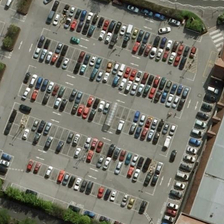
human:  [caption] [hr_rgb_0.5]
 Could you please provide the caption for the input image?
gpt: many cars are parked in a parking lot surrounded by a building and several lines of green trees .

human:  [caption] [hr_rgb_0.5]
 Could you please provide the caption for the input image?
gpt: many cars are parked in a parking lot surrounded by a building and several lines of green trees .

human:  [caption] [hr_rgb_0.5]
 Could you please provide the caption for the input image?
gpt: many cars are parked in a parking lot surrounded by a building and several lines of green trees .

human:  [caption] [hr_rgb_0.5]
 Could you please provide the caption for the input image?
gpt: many cars are parked in a parking lot surrounded by a building and several lines of green trees .

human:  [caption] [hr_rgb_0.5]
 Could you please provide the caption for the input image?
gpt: many cars are parked in a parking lot surrounded by a building and several lines of green trees .